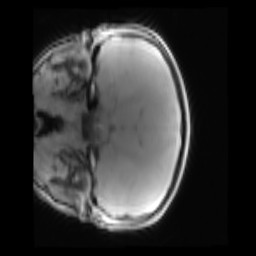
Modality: PDw
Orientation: coronal
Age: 13
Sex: female
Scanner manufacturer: siemens
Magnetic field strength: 3 T
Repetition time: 0.25 s
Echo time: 0.00103 s